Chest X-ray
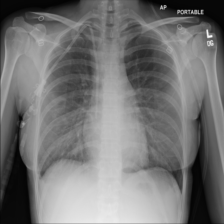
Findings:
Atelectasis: negative
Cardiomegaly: negative
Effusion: negative
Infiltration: negative
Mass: negative
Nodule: negative
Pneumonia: negative
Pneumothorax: negative
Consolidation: negative
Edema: positive
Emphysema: negative
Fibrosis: negative
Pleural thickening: negative
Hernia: negative